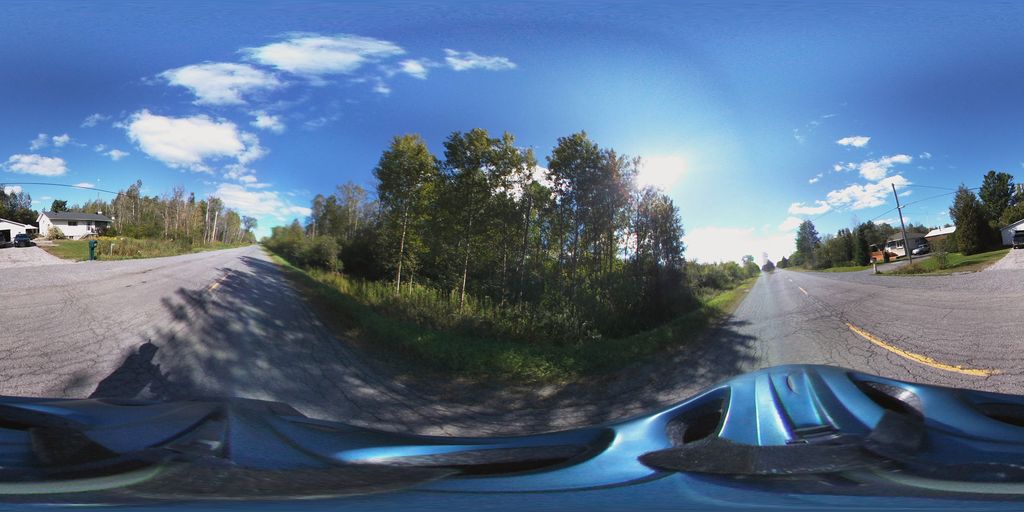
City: ottawa-gatineau